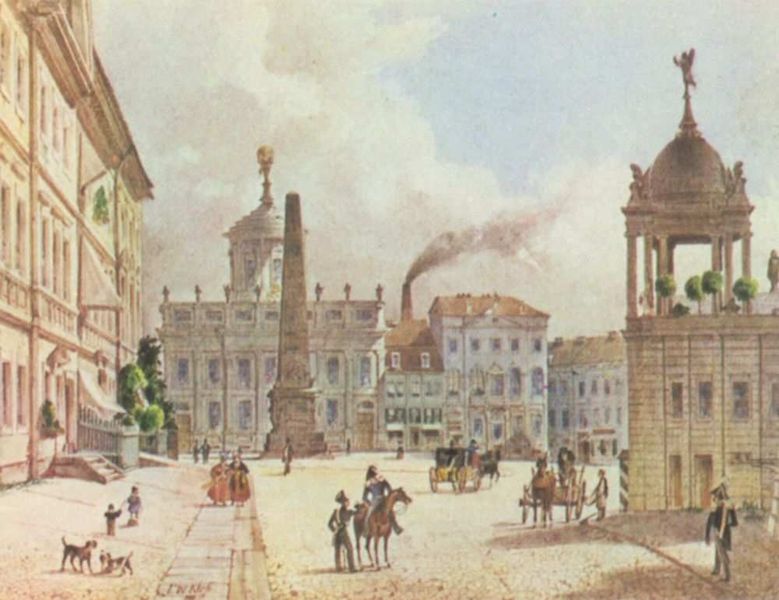
Titel: Potsdam, Alter Markt mit Rathaus von der Schlossstraße aus
Künstler: Friedrich Wilhelm Klose
Standort: Potsdam
Institution: Stiftung Preußische Schlösser und Gärten / Aquarellsammlung
Schlagwörter: baum, blau, gemälde, himmel, mann, schatten, weiß, wolken, aquarell, bäume, frauen, grün, menschen, ocker, stadt, braun, fenster, frau, grau, hell, holz, hut, hüte, laterne, licht, männer, pastell, reden, schwarz, strasse, säule, säulen, tür, zeichnung, ölbild, dach, gebäude, haus, hund, hunde, rot, tiere, wolke, zaun, beige, leute, architektur, mensch, wache, häuser, kirche, qualm, rauch, sonne, gold, pflanzen, brunnen, kamin, kamine, kinder, pferd, pferde, reiter, räder, schornstein, turm, engel, statue, rappe, sommer, fassade, fassaden, gasse, italien, passanten, pflaster, türen, unterhaltung, vedute, venedig, dächer, giebel, hof, signiert, droschke, fußgänger, kutsche, kutschen, markt, platz, industrie, rad, wagen, kuppel, treppe, treppen, wachhaus, soldaten, spielen, rauchen, stufen, stadtansicht, straßen, eingang, erker, kopfstein, berlin, gehsteig, kreuz, kuppeln, palast, denkmal, kopfsteinpflaster, militär, polizisten, straßenszene, uniform, uniformen, soldat, kugel, offizier, statuette, rathaus, rom, fries, sims, gesims, statuen, gemeinde, zeichnerisch, industrialisierung, obelisk, urban, marktplatz, tempel, pavillon, spaziergänger, grünpflanzen, bauten, offiziere, fuhrwerk, pferdewagen, gesimse, stadthaus, stele, dachreiter, piazza, reppe, vedoute, stad, renaiisance, gehweh, lucca, schilderhaus, zeichnersich, ng, stuife